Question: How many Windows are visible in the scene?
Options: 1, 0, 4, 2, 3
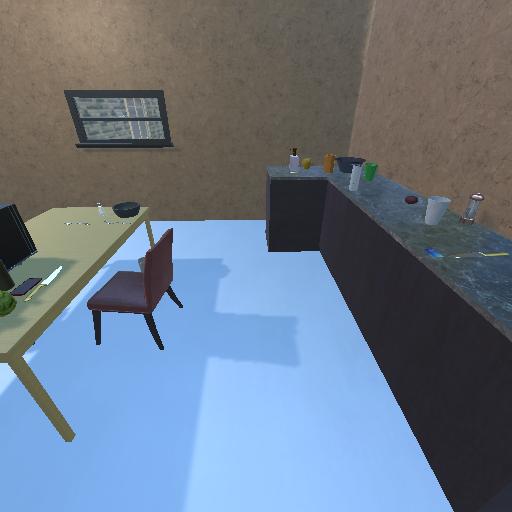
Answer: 1